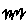
Label: zigzag